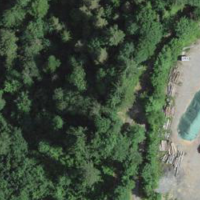
EUNIS habitat code: 44
Species observed at this site:
Allium ursinum
Phragmites australis
Cirsium arvense
Turdus philomelos
Aphantopus hyperantus
Fagus sylvatica
Erithacus rubecula
Arum maculatum
Tussilago farfara
Equisetum hyemale